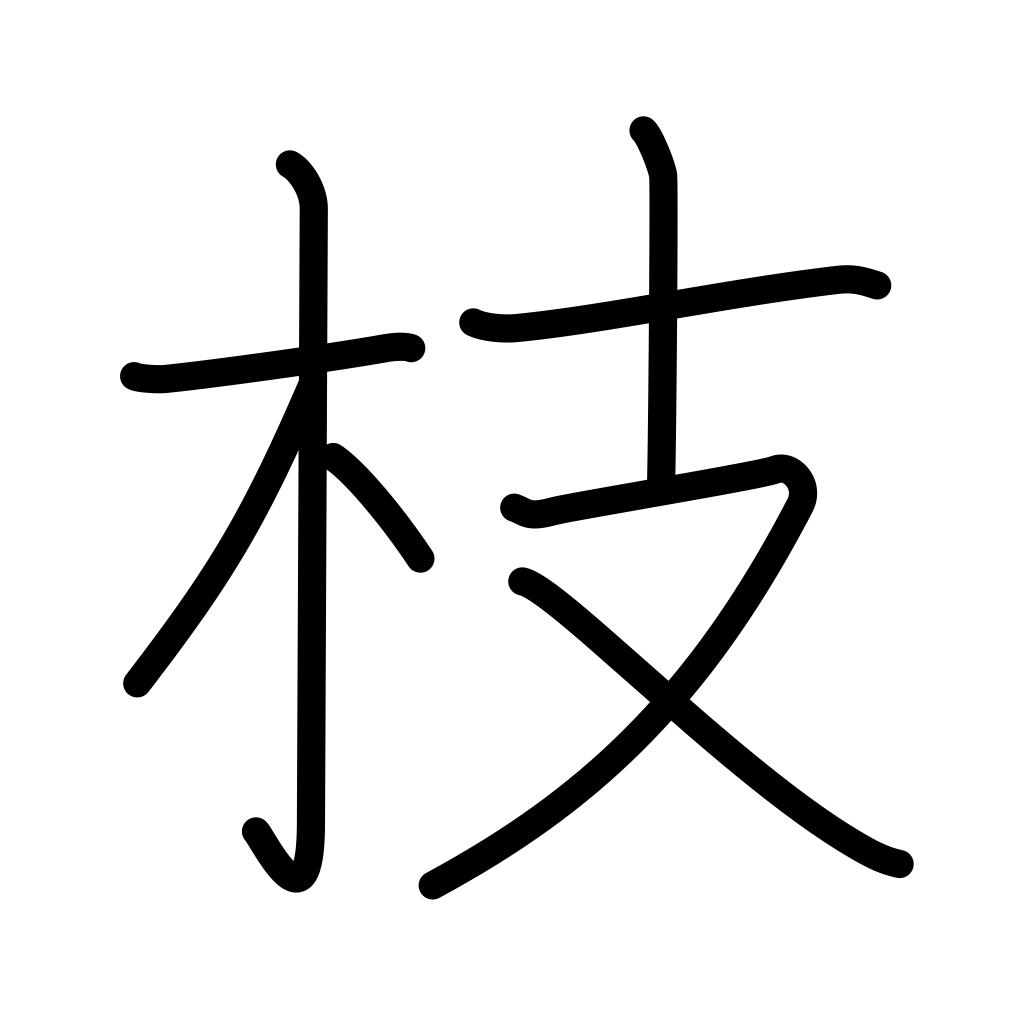
Meaning: bough, branch, twig, limb, counter for branches